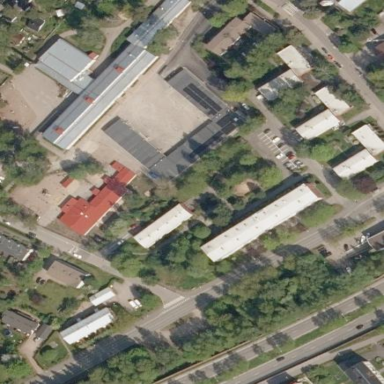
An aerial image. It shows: Kindergarten.